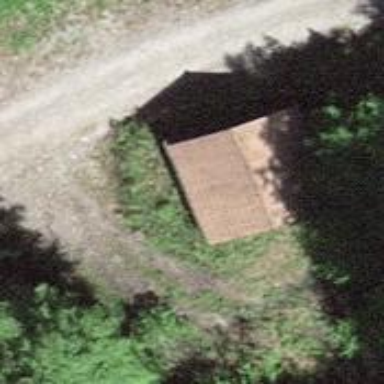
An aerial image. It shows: Shed.